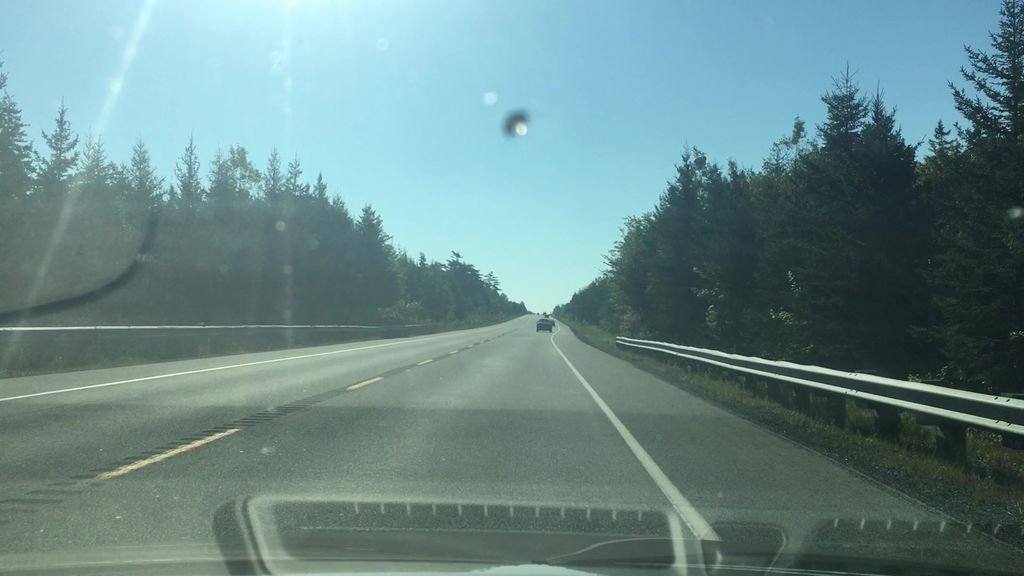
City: halifax